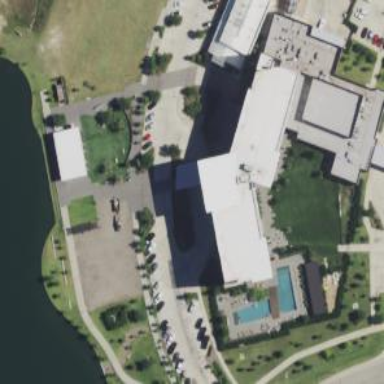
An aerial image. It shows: Hotel building.